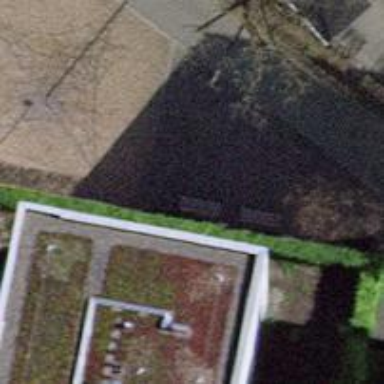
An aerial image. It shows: Brown bench.